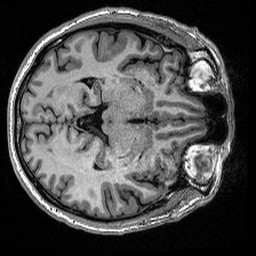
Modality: T1w
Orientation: axial
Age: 55
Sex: male
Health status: healthy
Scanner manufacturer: siemens
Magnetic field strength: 1.5 T
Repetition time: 2.73 s
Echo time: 0.00357 s